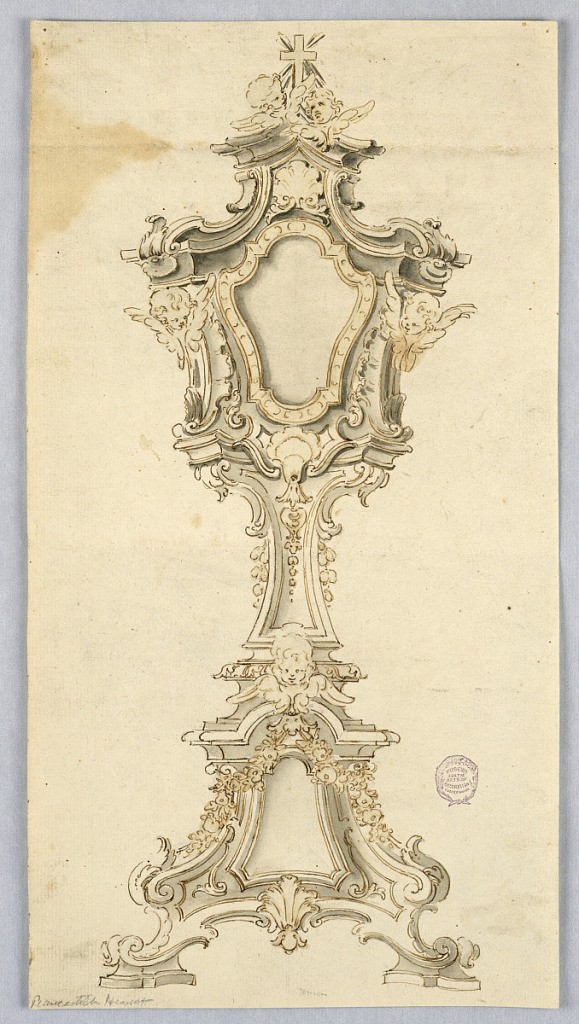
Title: Project for a Reliquary
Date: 1725–1750
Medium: Pen and ink, brush and watercolor, sepia on paper
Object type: Drawing
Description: The base has a receptacle for a relic. A cherub at the foot of the shaft, two more beside the upper receptacle, on top a cross with two more.